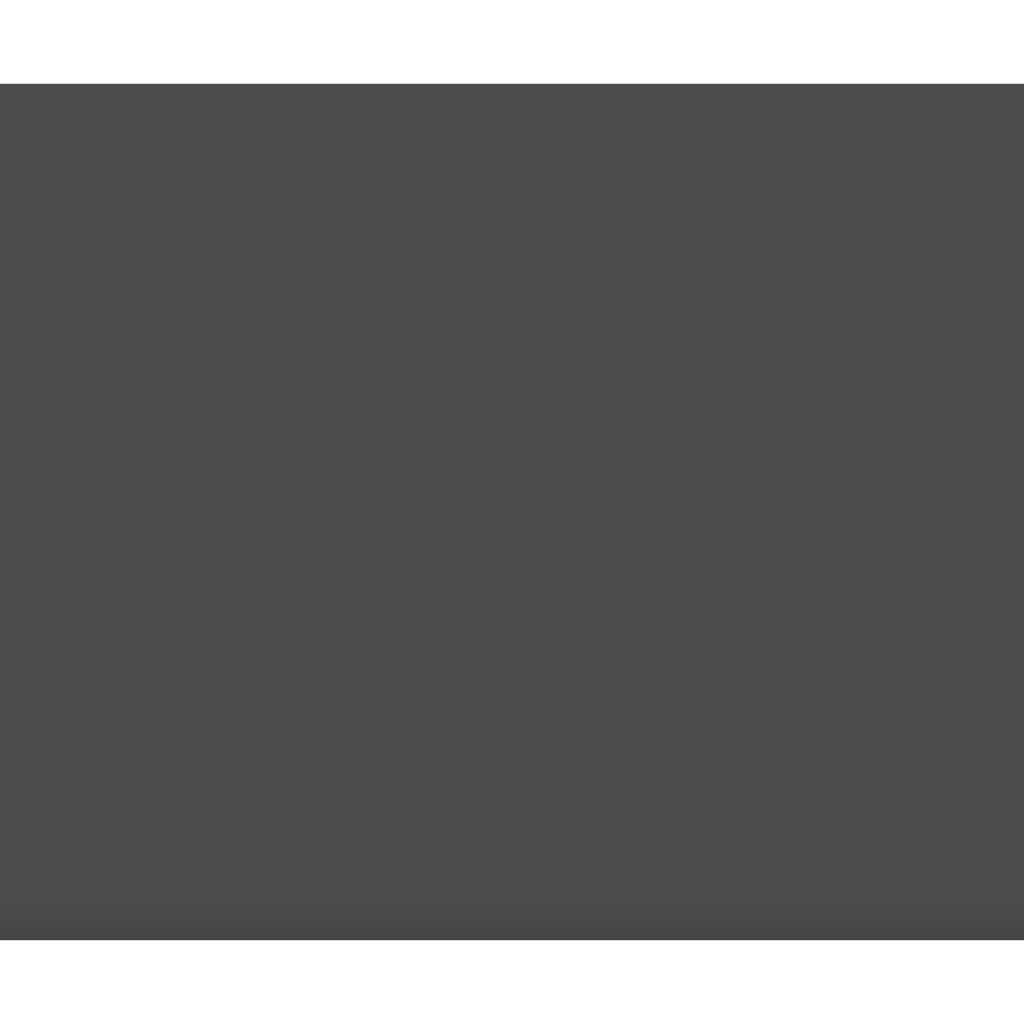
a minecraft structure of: Great Fairy Fountain